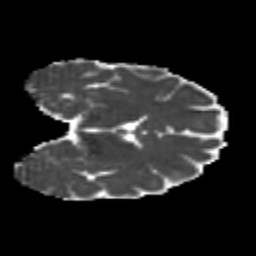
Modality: MD
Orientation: coronal
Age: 23
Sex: female
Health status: healthy
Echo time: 0.074 s